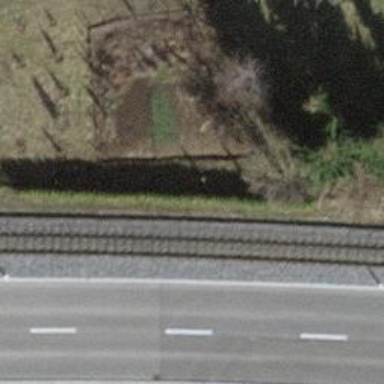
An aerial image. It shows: Narrow-gauge railway track with electrified contact line. The railway has one track.